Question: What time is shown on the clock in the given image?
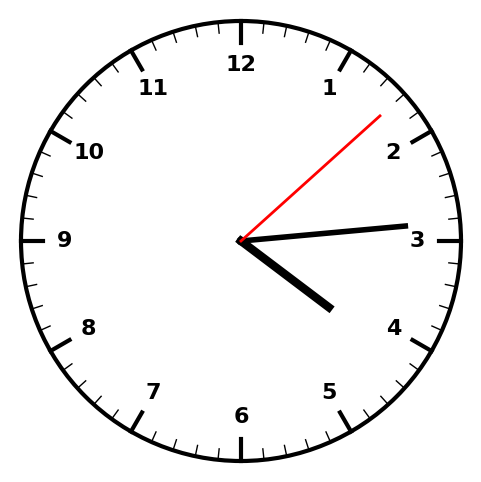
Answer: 04:14:08